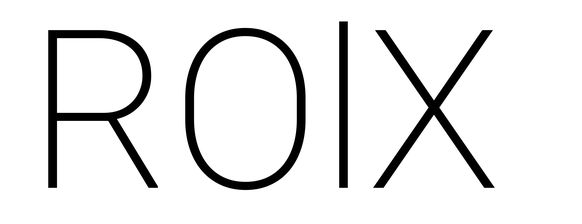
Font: Roboto_ExtraLight